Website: walmart
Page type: billing-address
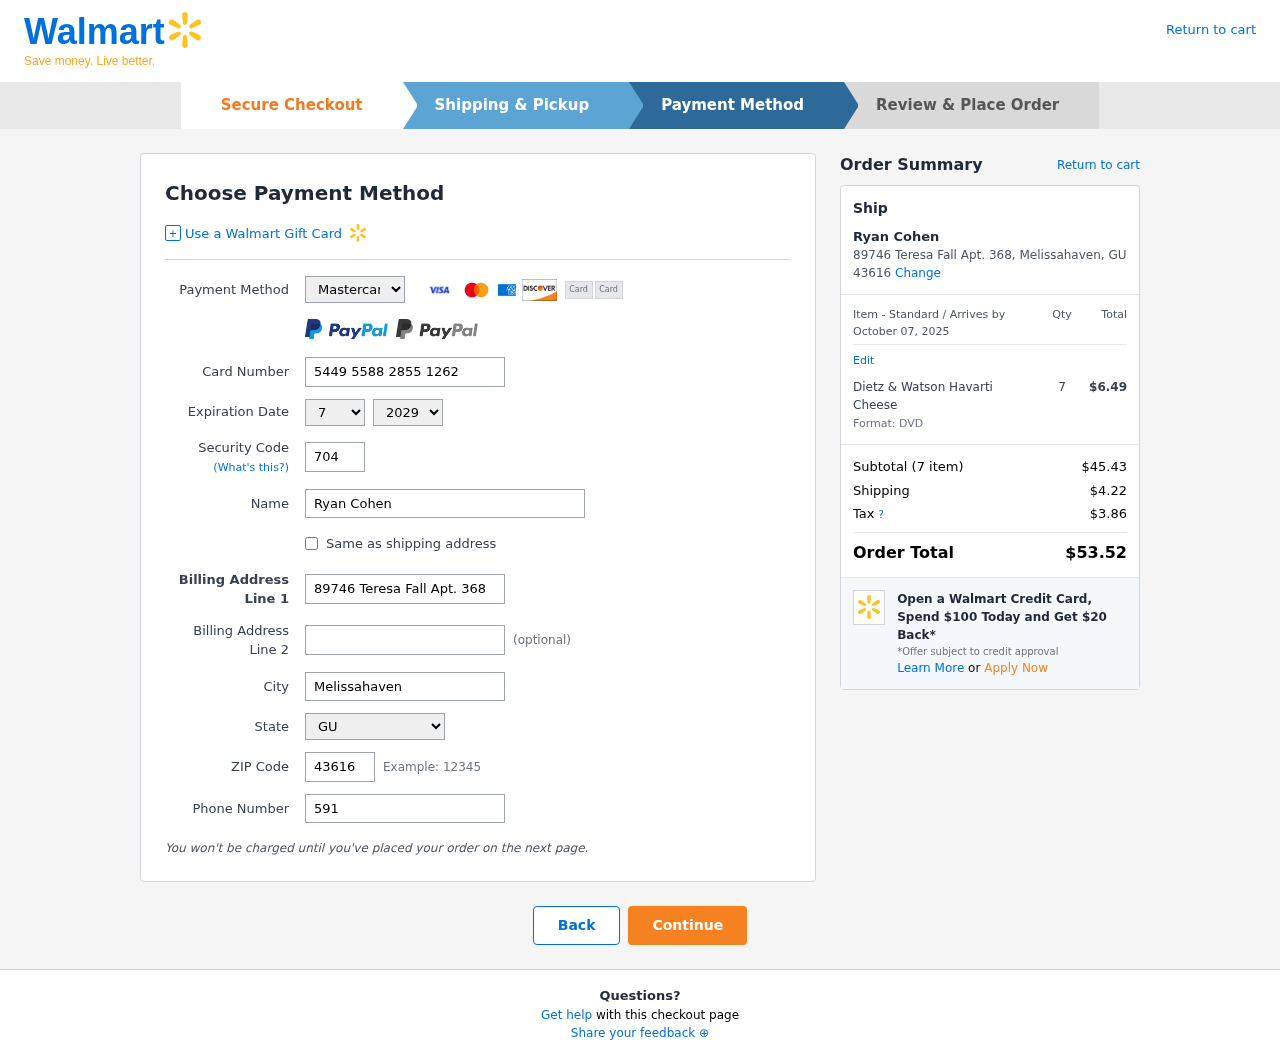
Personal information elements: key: PII_CARD_CVV
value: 704
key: PII_CARD_EXPIRY_MONTH
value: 07
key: PII_CARD_EXPIRY_YEAR
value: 29
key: PII_CARD_NUMBER
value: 5449 5588 2855 1262
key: PII_CARD_TYPE
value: Mastercard
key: PII_CITY
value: Melissahaven
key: PII_CITY_STATE_ZIP
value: Melissahaven, GU 43616
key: PII_FULLNAME
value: Ryan Cohen
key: PII_PHONE
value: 5918475241
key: PII_POSTCODE
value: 43616
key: PII_STATE
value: GU
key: PII_STREET
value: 89746 Teresa Fall Apt. 368
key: PII_FULLNAME2
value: Ryan Cohen
Product elements: key: PRODUCT1_NAME
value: Dietz & Watson Havarti Cheese
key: PRODUCT1_PRICE
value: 6.49
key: PRODUCT1_QUANTITY
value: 7
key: PRODUCT1_DESC
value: Format: DVD
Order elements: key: ORDER_DELIVERY_DATE
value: October 07, 2025
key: ORDER_NUM_ITEMS
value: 7
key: ORDER_SUBTOTAL
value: $45.43
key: ORDER_SHIPPING_COST
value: $4.22
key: ORDER_TAX
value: $3.86
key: ORDER_TOTAL
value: $53.52